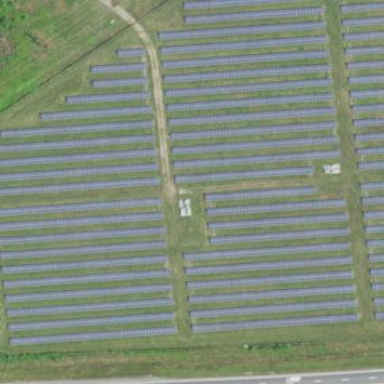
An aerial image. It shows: Solar power plant with photovoltaic technology surrounded by fence.